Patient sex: F
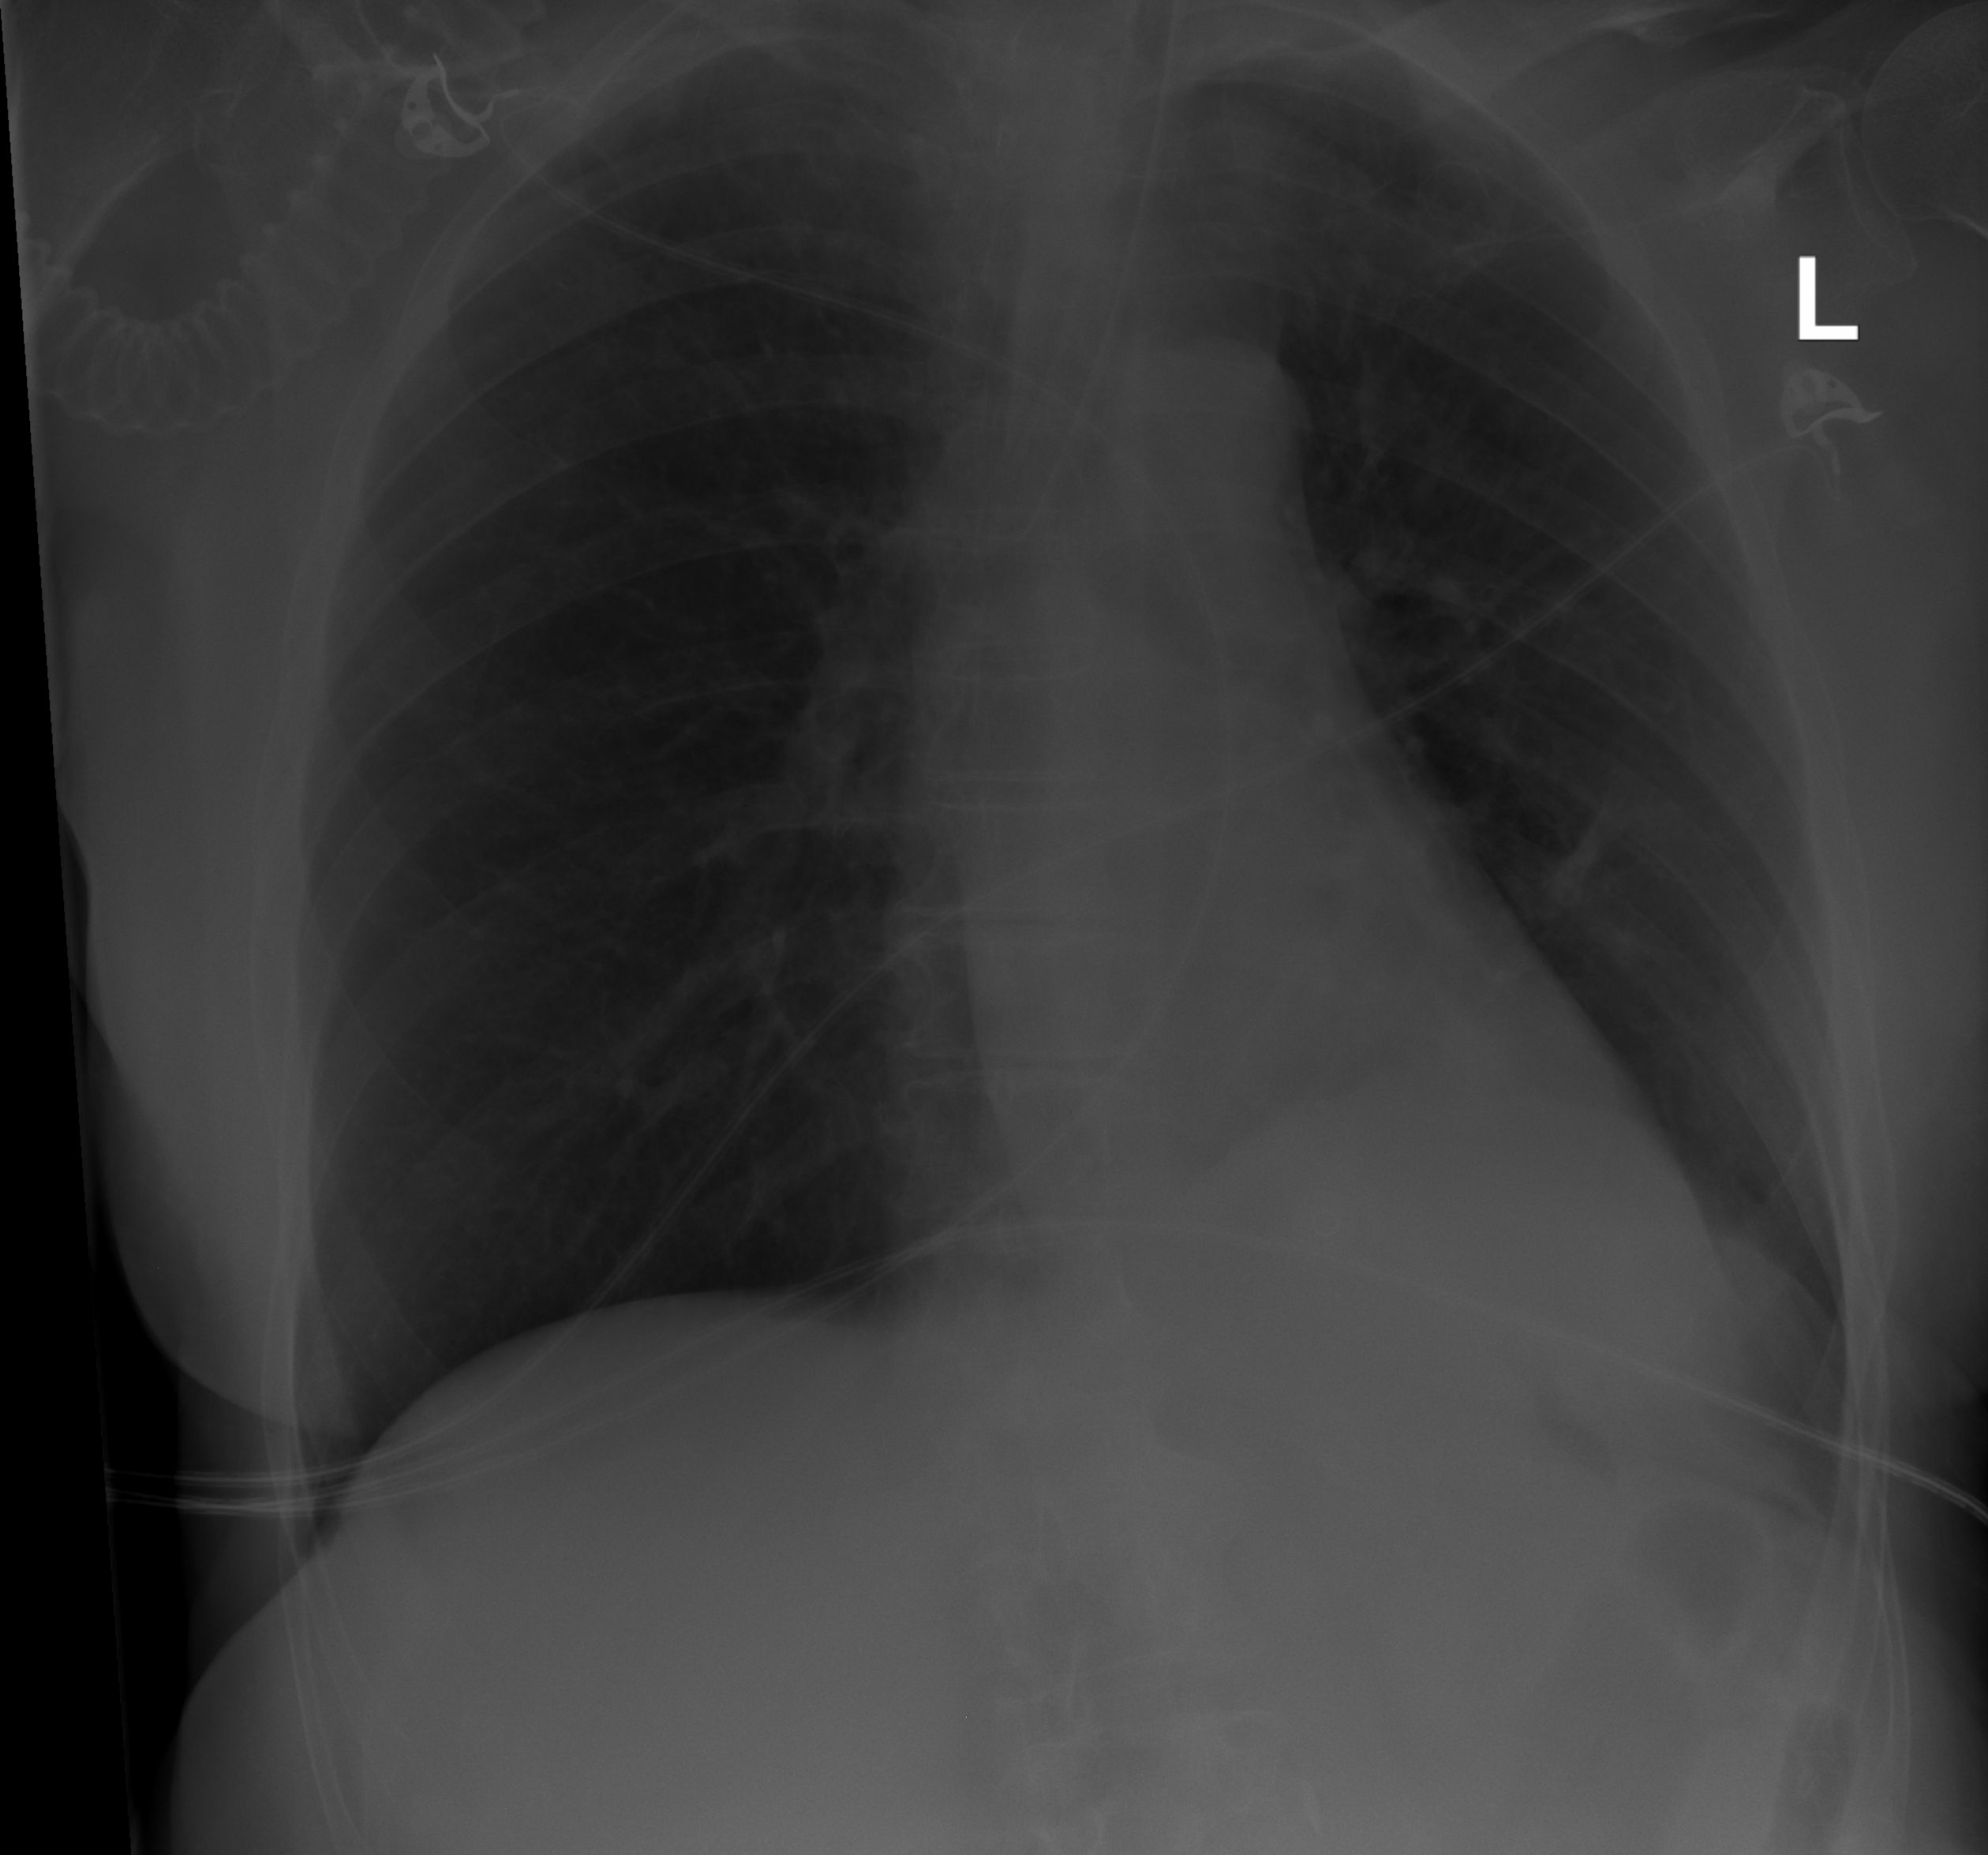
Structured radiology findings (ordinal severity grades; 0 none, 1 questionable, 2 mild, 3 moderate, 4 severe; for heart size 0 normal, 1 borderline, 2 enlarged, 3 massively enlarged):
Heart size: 0
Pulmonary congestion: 0
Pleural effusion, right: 0
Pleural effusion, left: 0
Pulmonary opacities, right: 0
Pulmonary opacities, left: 0
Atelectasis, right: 0
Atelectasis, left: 2